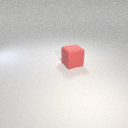
large red rubber cube